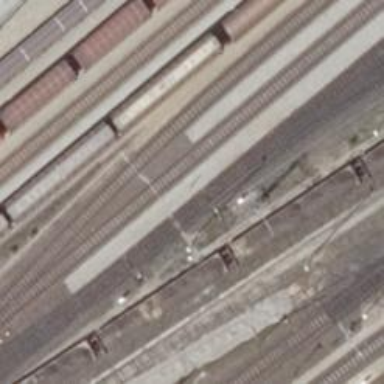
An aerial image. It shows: Rail yard with electrified contact lines for the trains.